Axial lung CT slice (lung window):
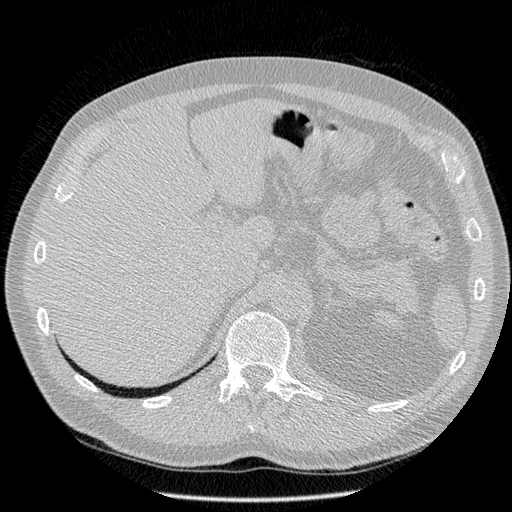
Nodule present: no